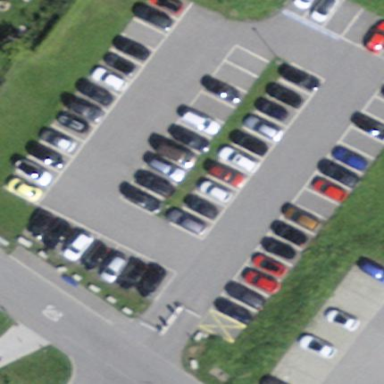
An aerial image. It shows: Parking area with surface.